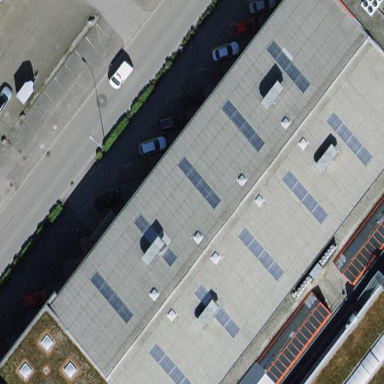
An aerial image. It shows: Industrial building.